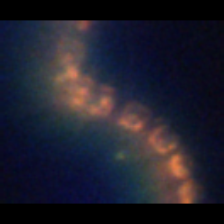
Taxon: Chaetoceros
Group: Diatoms